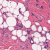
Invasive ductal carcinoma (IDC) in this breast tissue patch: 0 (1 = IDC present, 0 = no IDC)